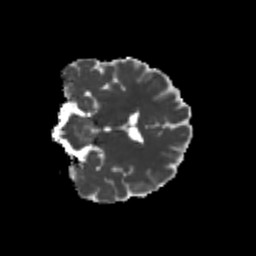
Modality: MD
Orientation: coronal
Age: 21
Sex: male
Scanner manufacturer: siemens
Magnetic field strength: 3 T
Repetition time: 3.5 s
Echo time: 0.104 s